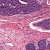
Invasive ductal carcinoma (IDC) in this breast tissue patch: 0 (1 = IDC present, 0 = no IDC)